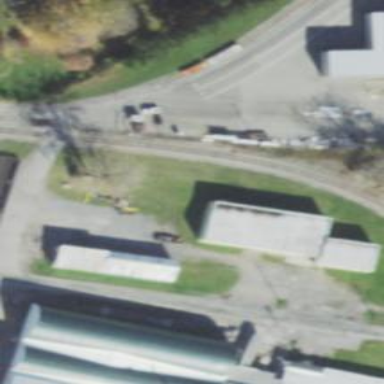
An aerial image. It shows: Rail spur service.